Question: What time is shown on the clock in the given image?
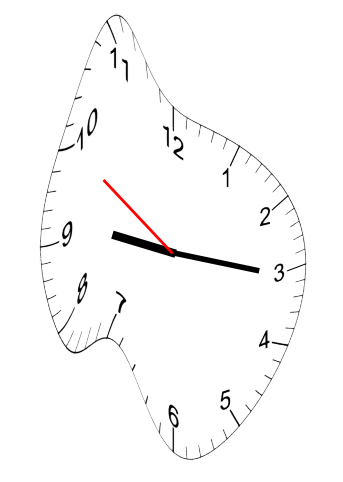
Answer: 09:15:50